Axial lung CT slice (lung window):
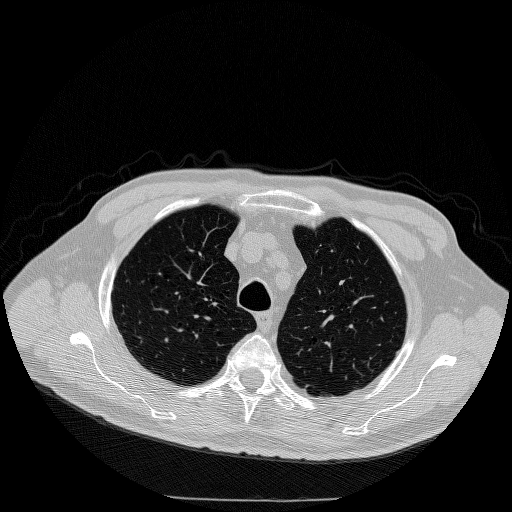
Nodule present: no